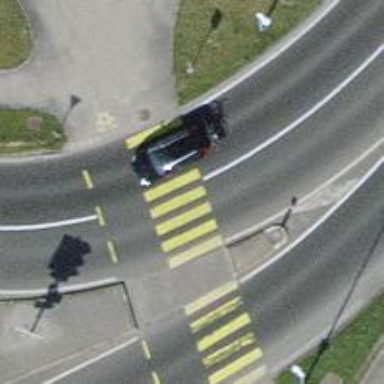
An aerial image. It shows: Asphalt footway with marked crossing and pedestrian island.